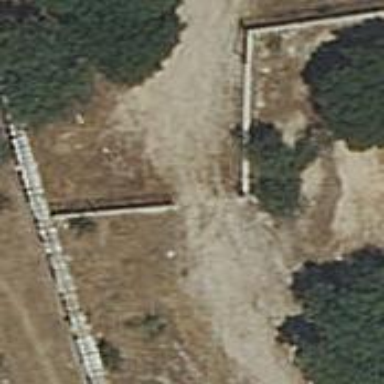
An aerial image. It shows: Gate.